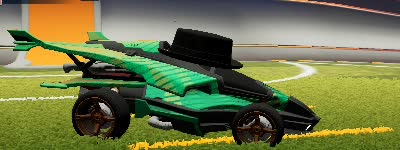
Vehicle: aftershock